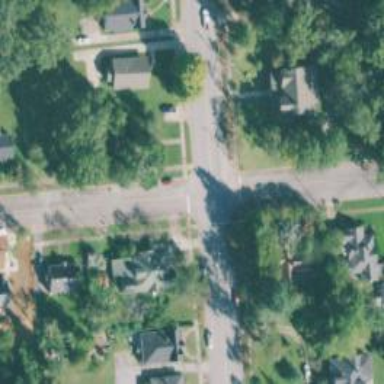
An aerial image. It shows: Uncontrolled road crossing.